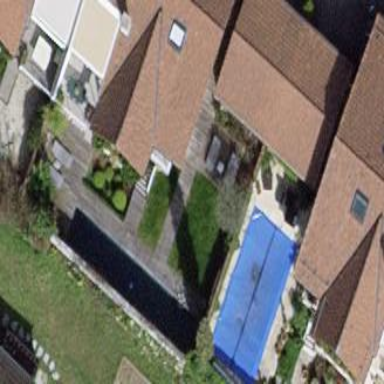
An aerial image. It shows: Garden enclosed by fence.